Question: I am making chat application and I created this ArrayAdapter
package helpers;
'''
import android.content.Context;
import android.util.Log;
import android.view.LayoutInflater;
import android.view.View;
import android.view.ViewGroup;
import android.widget.AdapterView;
import android.widget.ArrayAdapter;
import android.widget.TextView;
import java.util.Calendar;
import java.util.HashMap;
import java.util.List;
import als.chaterix.R;
/**
* Created by arl on 27-Jan-15.
*/
public class ChatAdapter extends ArrayAdapter<String> {
private final Context context;
private final List values;
public ChatAdapter(Context context, List values) {
super(context, R.layout.messagelayout, values);
this.context = context;
this.values = values;
}
@Override
public View getView(int position, View convertView, ViewGroup parent) {
LayoutInflater inflater = (LayoutInflater) context
.getSystemService(Context.LAYOUT_INFLATER_SERVICE);
View rowView = inflater.inflate(R.layout.messagelayout, parent, false);
TextView sender = (TextView) rowView.findViewById(R.id.user);
TextView date = (TextView) rowView.findViewById(R.id.date);
TextView messa = (TextView)rowView.findViewById(R.id.message);
sender.setText(((HashMap<String, String>)values.get(position)).get("user_id"));
ShortcutFunc sf = new ShortcutFunc(this.context);
try{
date.setText(sf.FormatDate(((HashMap<String, String>)values.get(position)).get("time")));
}catch(Exception e){
Log.d("AdapterTimeError", e.toString());
}
messa.setText(((HashMap<String, String>) values.get(position)).get("message"));
return rowView;
}
}
'''
But this line:
'''
try{
date.setText(sf.FormatDate(((HashMap<String, String>)values.get(position)).get("time")));
}catch(Exception e){
Log.d("AdapterTimeError", e.toString());
}
'''
if I use function called FormatDate in my sf (ShortcutFunc) class then date is applied to TextView all same, but if I don't use that function then it's fine but badly formatted.
I am pretty sure it's something to do with position variable but I don't know what.
How do I fix it? I mean it's like date position is stuck on first entry.
Here is the function:
'''
public String FormatDate(String date) throws ParseException {
String turnOut = null;
SimpleDateFormat sdf = new SimpleDateFormat("yyy-MM-dd hh:mm:ss");
java.util.Date date2 = sdf.parse(date);
Calendar c = Calendar.getInstance();
c.setTime(date2);
c.set(Calendar.HOUR_OF_DAY, 0);
c.set(Calendar.MINUTE,0);
c.set(Calendar.SECOND, 0);
c.set(Calendar.MILLISECOND,0);
Calendar yesterday = Calendar.getInstance();
yesterday.add(Calendar.DAY_OF_MONTH, -1);
yesterday.set(Calendar.HOUR_OF_DAY,0);
yesterday.set(Calendar.MINUTE,0);
yesterday.set(Calendar.SECOND,0);
yesterday.set(Calendar.MILLISECOND,0);
if (c.getTime().equals(new java.util.Date())){
turnOut = "Today";
} else if (c.equals(yesterday)) {
turnOut = "Yesterday";
} else {
SimpleDateFormat sdf1 = new SimpleDateFormat("dd-MM-yyyy hh:mm");
turnOut = sdf1.format(date);
}
return turnOut;
}
'''
Pic of:
'''
Log.d("StackOverflow", ((HashMap<String, String>)values.get(position)).get("time"));
'''

Also something interesting, it's giving exception, what does it mean?
StackTrace:
'''
> 01-27 14:15:43.664 25244-25244/als.chaterix W/System.err:
> java.lang.IllegalArgumentException: Bad class: class java.lang.String
> 01-27 14:15:43.664 25244-25244/als.chaterix W/System.err: at
> java.text.DateFormat.format(DateFormat.java:296) 01-27 14:15:43.664
> 25244-25244/als.chaterix W/System.err: at
> java.text.Format.format(Format.java:93) 01-27 14:15:43.664
> 25244-25244/als.chaterix W/System.err: at
> helpers.ShortcutFunc.FormatDate(ShortcutFunc.java:120) 01-27
> 14:15:43.664 25244-25244/als.chaterix W/System.err: at
> helpers.ChatAdapter.getView(ChatAdapter.java:44) 01-27 14:15:43.664
> 25244-25244/als.chaterix W/System.err: at
> android.widget.AbsListView.obtainView(AbsListView.java:2255) 01-27
> 14:15:43.664 25244-25244/als.chaterix W/System.err: at
> android.widget.ListView.makeAndAddView(ListView.java:1790) 01-27
> 14:15:43.664 25244-25244/als.chaterix W/System.err: at
> android.widget.ListView.fillUp(ListView.java:725) 01-27 14:15:43.664
> 25244-25244/als.chaterix W/System.err: at
> android.widget.ListView.correctTooHigh(ListView.java:1414) 01-27
> 14:15:43.664 25244-25244/als.chaterix W/System.err: at
> android.widget.ListView.fillSpecific(ListView.java:1352) 01-27
> 14:15:43.664 25244-25244/als.chaterix W/System.err: at
> android.widget.ListView.layoutChildren(ListView.java:1620) 01-27
> 14:15:43.664 25244-25244/als.chaterix W/System.err: at
> android.widget.AbsListView.onLayout(AbsListView.java:2087) 01-27
> 14:15:43.664 25244-25244/als.chaterix W/System.err: at
> android.view.View.layout(View.java:14841) 01-27 14:15:43.664
> 25244-25244/als.chaterix W/System.err: at
> android.view.ViewGroup.layout(ViewGroup.java:4631) 01-27 14:15:43.664
> 25244-25244/als.chaterix W/System.err: at
> android.widget.FrameLayout.layoutChildren(FrameLayout.java:453) 01-27
> 14:15:43.664 25244-25244/als.chaterix W/System.err: at
> android.widget.FrameLayout.onLayout(FrameLayout.java:388) 01-27
> 14:15:43.664 25244-25244/als.chaterix W/System.err: at
> android.view.View.layout(View.java:14841) 01-27 14:15:43.664
> 25244-25244/als.chaterix W/System.err: at
> android.view.ViewGroup.layout(ViewGroup.java:4631) 01-27 14:15:43.664
> 25244-25244/als.chaterix W/System.err: at
> android.widget.FrameLayout.layoutChildren(FrameLayout.java:453) 01-27
> 14:15:43.664 25244-25244/als.chaterix W/System.err: at
> android.widget.FrameLayout.onLayout(FrameLayout.java:388) 01-27
> 14:15:43.664 25244-25244/als.chaterix W/System.err: at
> android.view.View.layout(View.java:14841) 01-27 14:15:43.664
> 25244-25244/als.chaterix W/System.err: at
> android.view.ViewGroup.layout(ViewGroup.java:4631) 01-27 14:15:43.664
> 25244-25244/als.chaterix W/System.err: at
> android.widget.FrameLayout.layoutChildren(FrameLayout.java:453) 01-27
> 14:15:43.664 25244-25244/als.chaterix W/System.err: at
> android.widget.FrameLayout.onLayout(FrameLayout.java:388) 01-27
> 14:15:43.664 25244-25244/als.chaterix W/System.err: at
> android.view.View.layout(View.java:14841) 01-27 14:15:43.664
> 25244-25244/als.chaterix W/System.err: at
> android.view.ViewGroup.layout(ViewGroup.java:4631) 01-27 14:15:43.664
> 25244-25244/als.chaterix W/System.err: at
> android.widget.LinearLayout.setChildFrame(LinearLayout.java:1671)
> 01-27 14:15:43.664 25244-25244/als.chaterix W/System.err: at
> android.widget.LinearLayout.layoutVertical(LinearLayout.java:1525)
> 01-27 14:15:43.664 25244-25244/als.chaterix W/System.err: at
> android.widget.LinearLayout.onLayout(LinearLayout.java:1434) 01-27
> 14:15:43.664 25244-25244/als.chaterix W/System.err: at
> android.view.View.layout(View.java:14841) 01-27 14:15:43.664
> 25244-25244/als.chaterix W/System.err: at
> android.view.ViewGroup.layout(ViewGroup.java:4631) 01-27 14:15:43.664
> 25244-25244/als.chaterix W/System.err: at
> android.widget.FrameLayout.layoutChildren(FrameLayout.java:453) 01-27
> 14:15:43.664 25244-25244/als.chaterix W/System.err: at
> android.widget.FrameLayout.onLayout(FrameLayout.java:388) 01-27
> 14:15:43.664 25244-25244/als.chaterix W/System.err: at
> android.view.View.layout(View.java:14841) 01-27 14:15:43.664
> 25244-25244/als.chaterix W/System.err: at
> android.view.ViewGroup.layout(ViewGroup.java:4631) 01-27 14:15:43.664
> 25244-25244/als.chaterix W/System.err: at
> android.widget.FrameLayout.layoutChildren(FrameLayout.java:453) 01-27
> 14:15:43.674 25244-25244/als.chaterix W/System.err: at
> android.widget.FrameLayout.onLayout(FrameLayout.java:388) 01-27
> 14:15:43.674 25244-25244/als.chaterix W/System.err: at
> android.view.View.layout(View.java:14841) 01-27 14:15:43.674
> 25244-25244/als.chaterix W/System.err: at
> android.view.ViewGroup.layout(ViewGroup.java:4631) 01-27 14:15:43.674
> 25244-25244/als.chaterix W/System.err: at
> android.widget.LinearLayout.setChildFrame(LinearLayout.java:1671)
> 01-27 14:15:43.674 25244-25244/als.chaterix W/System.err: at
> android.widget.LinearLayout.layoutVertical(LinearLayout.java:1525)
> 01-27 14:15:43.674 25244-25244/als.chaterix W/System.err: at
> android.widget.LinearLayout.onLayout(LinearLayout.java:1434) 01-27
> 14:15:43.674 25244-25244/als.chaterix W/System.err: at
> android.view.View.layout(View.java:14841) 01-27 14:15:43.674
> 25244-25244/als.chaterix W/System.err: at
> android.view.ViewGroup.layout(ViewGroup.java:4631) 01-27 14:15:43.674
> 25244-25244/als.chaterix W/System.err: at
> android.widget.FrameLayout.layoutChildren(FrameLayout.java:453) 01-27
> 14:15:43.674 25244-25244/als.chaterix W/System.err: at
> android.widget.FrameLayout.onLayout(FrameLayout.java:388) 01-27
> 14:15:43.674 25244-25244/als.chaterix W/System.err: at
> android.view.View.layout(View.java:14841) 01-27 14:15:43.674
> 25244-25244/als.chaterix W/System.err: at
> android.view.ViewGroup.layout(ViewGroup.java:4631) 01-27 14:15:43.674
> 25244-25244/als.chaterix W/System.err: at
> android.view.ViewRootImpl.performLayout(ViewRootImpl.java:1986) 01-27
> 14:15:43.674 25244-25244/als.chaterix W/System.err: at
> android.view.ViewRootImpl.performTraversals(ViewRootImpl.java:1743)
> 01-27 14:15:43.674 25244-25244/als.chaterix W/System.err: at
> android.view.ViewRootImpl.doTraversal(ViewRootImpl.java:996) 01-27
> 14:15:43.674 25244-25244/als.chaterix W/System.err: at
> android.view.ViewRootImpl$TraversalRunnable.run(ViewRootImpl.java:5603)
> 01-27 14:15:43.674 25244-25244/als.chaterix W/System.err: at
> android.view.Choreographer$CallbackRecord.run(Choreographer.java:761)
> 01-27 14:15:43.674 25244-25244/als.chaterix W/System.err: at
> android.view.Choreographer.doCallbacks(Choreographer.java:574) 01-27
> 14:15:43.674 25244-25244/als.chaterix W/System.err: at
> android.view.Choreographer.doFrame(Choreographer.java:544) 01-27
> 14:15:43.674 25244-25244/als.chaterix W/System.err: at
> android.view.Choreographer$FrameDisplayEventReceiver.run(Choreographer.java:747)
> 01-27 14:15:43.674 25244-25244/als.chaterix W/System.err: at
> android.os.Handler.handleCallback(Handler.java:733) 01-27 14:15:43.674
> 25244-25244/als.chaterix W/System.err: at
> android.os.Handler.dispatchMessage(Handler.java:95) 01-27 14:15:43.674
> 25244-25244/als.chaterix W/System.err: at
> android.os.Looper.loop(Looper.java:136) 01-27 14:15:43.674
> 25244-25244/als.chaterix W/System.err: at
> android.app.ActivityThread.main(ActivityThread.java:5146) 01-27
> 14:15:43.674 25244-25244/als.chaterix W/System.err: at
> java.lang.reflect.Method.invokeNative(Native Method) 01-27
> 14:15:43.674 25244-25244/als.chaterix W/System.err: at
> java.lang.reflect.Method.invoke(Method.java:515) 01-27 14:15:43.674
> 25244-25244/als.chaterix W/System.err: at
> com.android.internal.os.ZygoteInit$MethodAndArgsCaller.run(ZygoteInit.java:796)
> 01-27 14:15:43.674 25244-25244/als.chaterix W/System.err: at
> com.android.internal.os.ZygoteInit.main(ZygoteInit.java:612) 01-27
> 14:15:43.674 25244-25244/als.chaterix W/System.err: at
> dalvik.system.NativeStart.main(Native Method)
'''
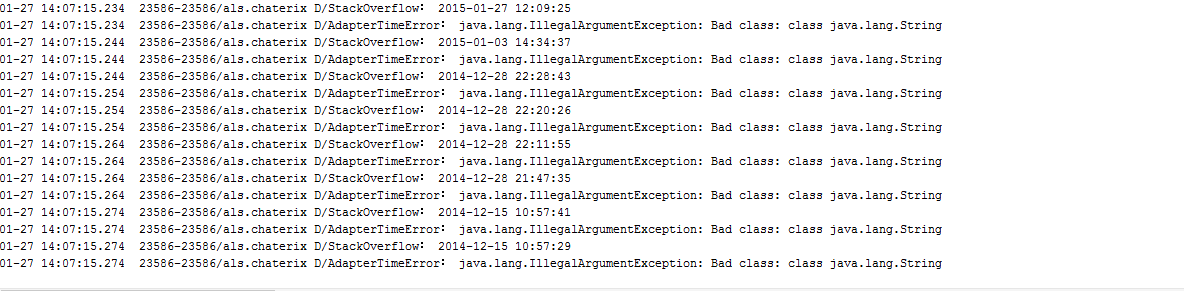
Answer: 1. SimpleDateFormat sdf = new SimpleDateFormat("yyy-MM-dd hh:mm:ss"); There is a "y" missing (yyyy).
2. In turnOut = sdf1.format(date);: The parameter should be date2 (Date Object)
3. your listview will lag as hell while scrolling, because you are not recycling the view. check if convertView != null and use ViewHolder Recycle Views in adapter
4. You should consider to use RecyclerView instead of ListView
5. Does Today work?: I mean this statement: if (c.getTime().equals(new java.util.Date())) because new Date() creates a new Date object with the current miliseconds of right now when the call happens. If you call it today on 12:51:39 the date object will not equals to a date object created five seconds later.
6. yesterday.add(Calendar.DAY_OF_MONTH, -1);: This is not yesterday, this is one month ago.
7. Are you sure / have debugged / printed to logcat the value of ((HashMap<String, String>)values.get(position)).get("time")), just to ensure that the value is different from the previous one.